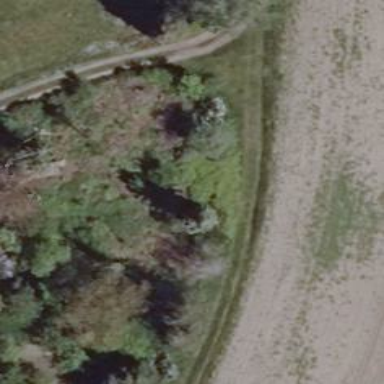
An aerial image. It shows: Row of trees in natural setting.